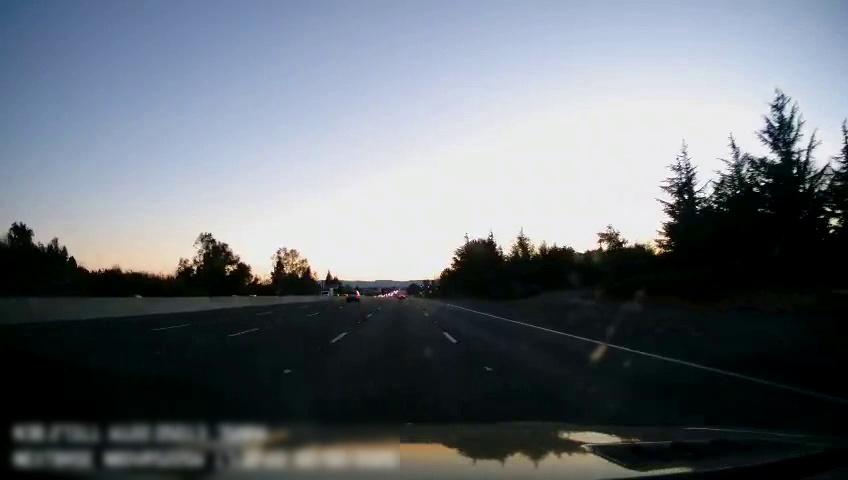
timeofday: Day
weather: Sunny
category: Drivable Space
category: Vehicles | SUV
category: Vehicles | Car
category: Vehicles | Truck
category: Lanes | Current Lane
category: Lanes | Alternate Lane
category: Lanes | Alternate Lane
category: Lanes | Current Lane
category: Lanes | Alternate Lane
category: Lanes | Alternate Lane